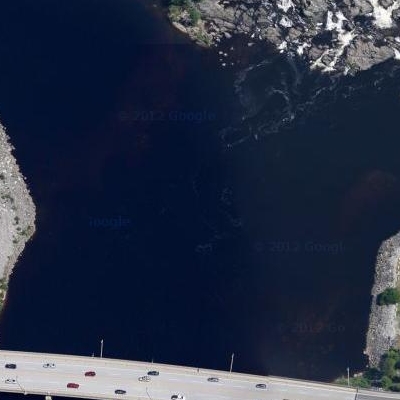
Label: RiverLake